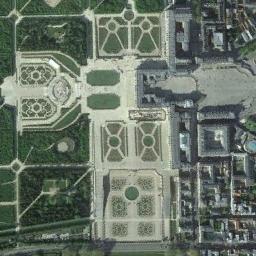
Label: palace